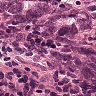
Metastatic tissue present: yes